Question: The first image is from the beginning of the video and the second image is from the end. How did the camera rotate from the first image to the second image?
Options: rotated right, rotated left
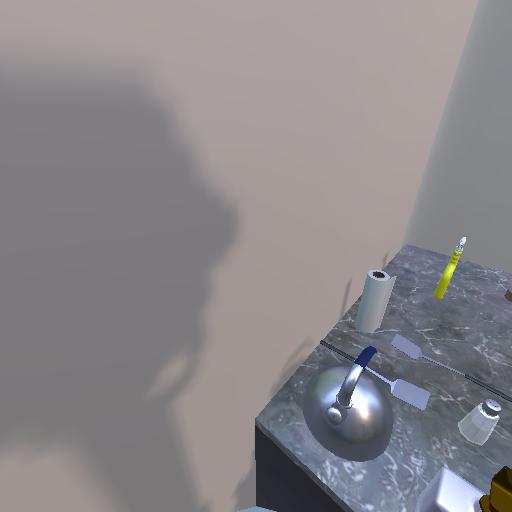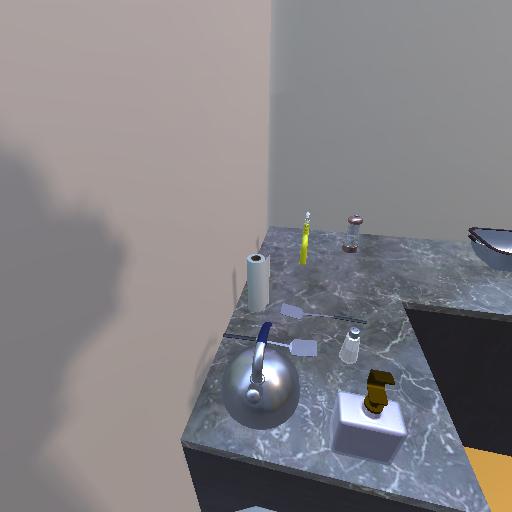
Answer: rotated right